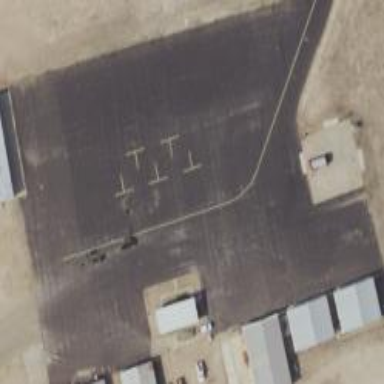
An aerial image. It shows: Apron at the airport with asphalt surface.